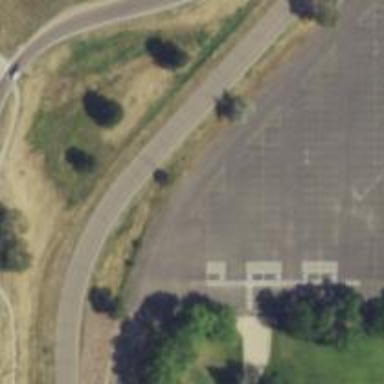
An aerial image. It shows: Asphalt road designated for service vehicles.